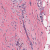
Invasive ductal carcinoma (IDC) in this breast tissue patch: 0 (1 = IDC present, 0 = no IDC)